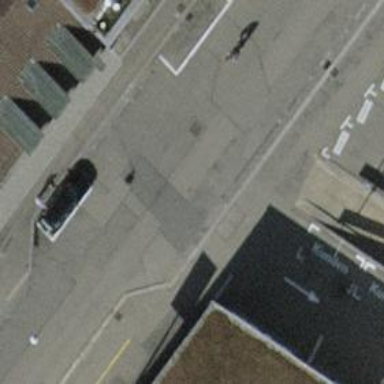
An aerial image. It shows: Unmarked crossing with traffic calming table on the road.